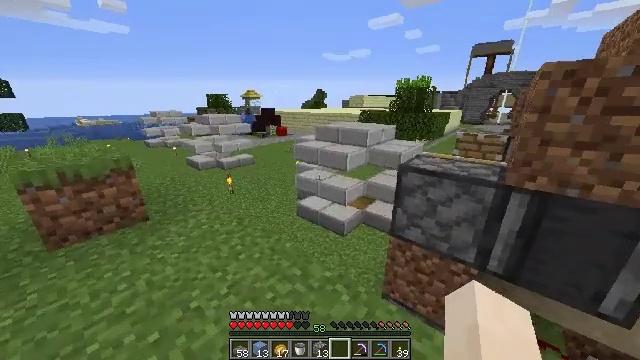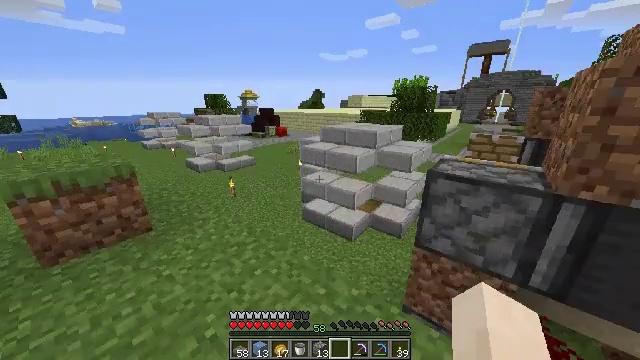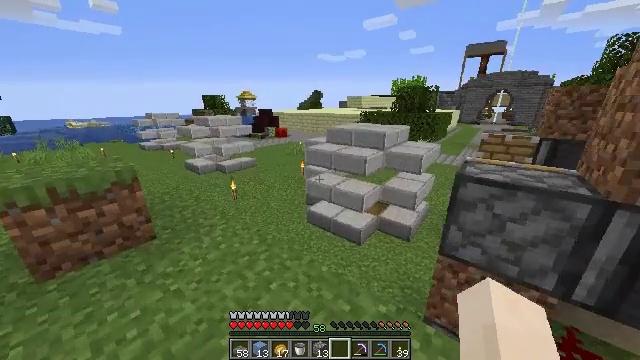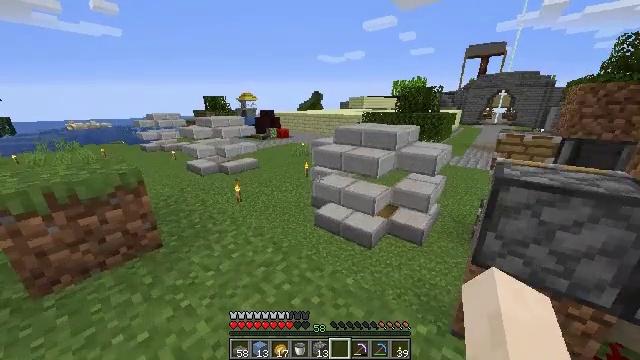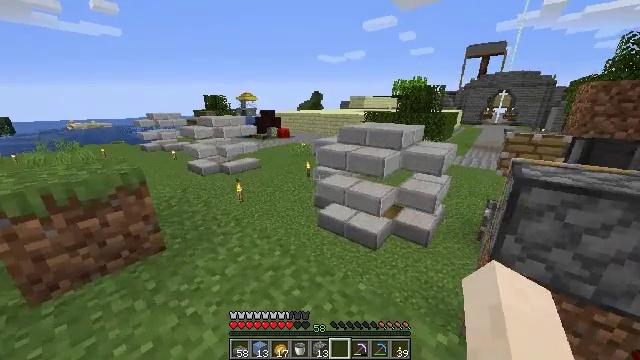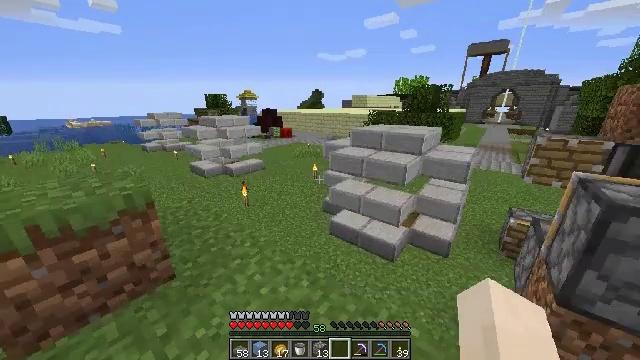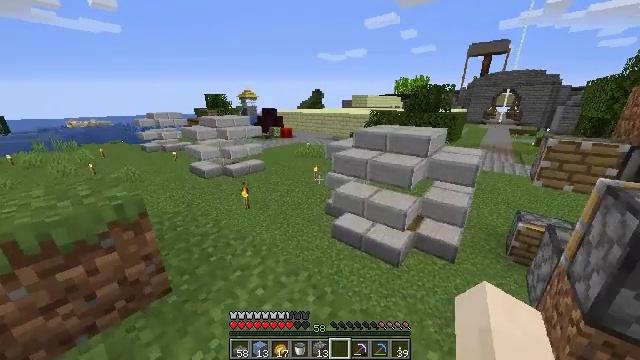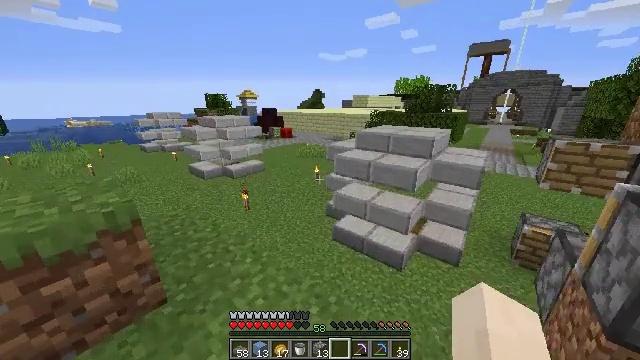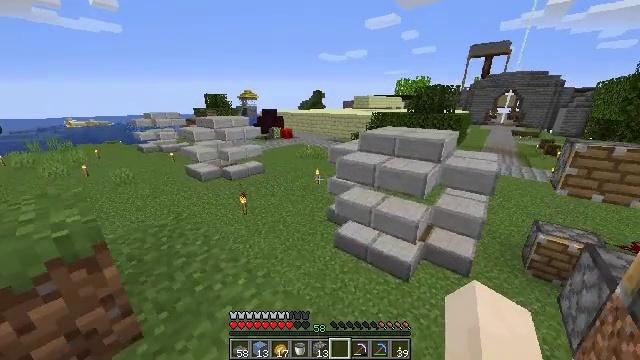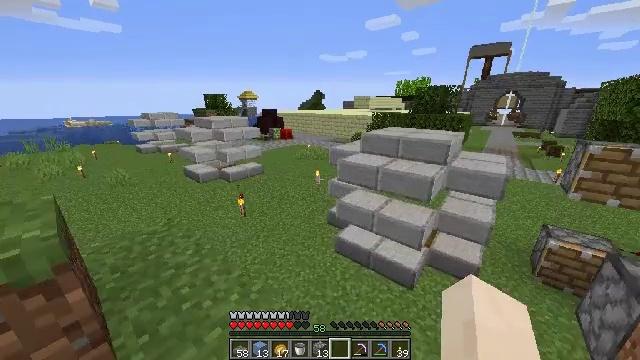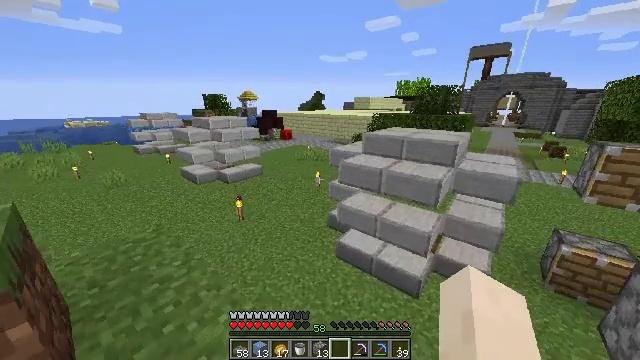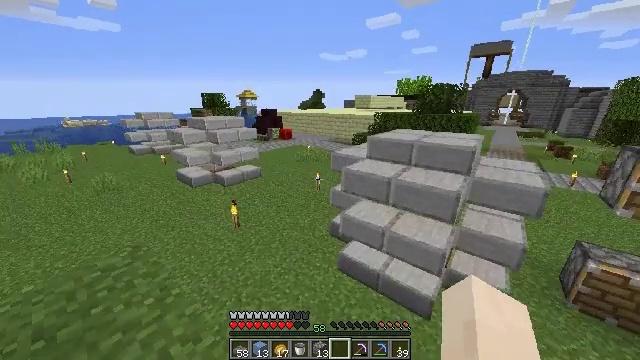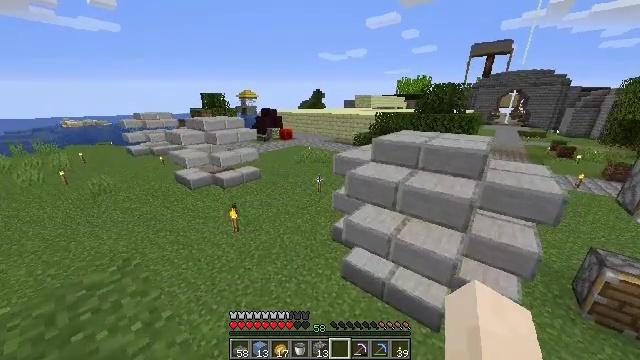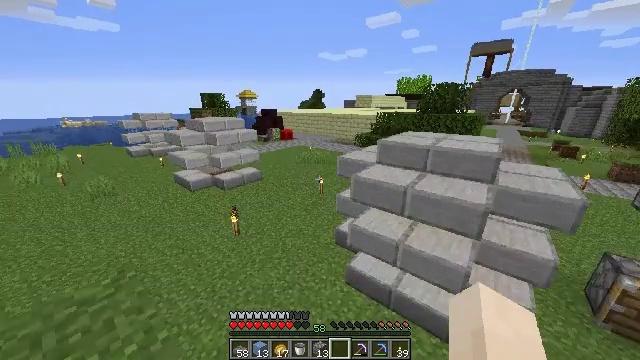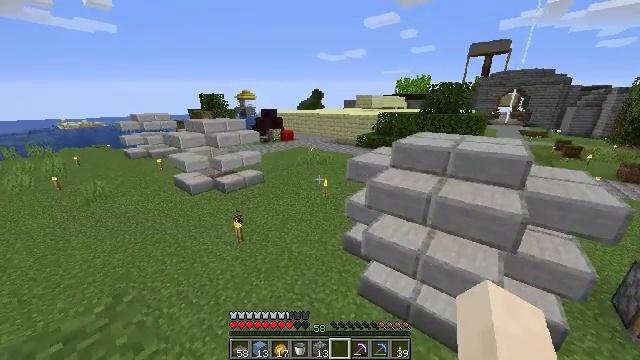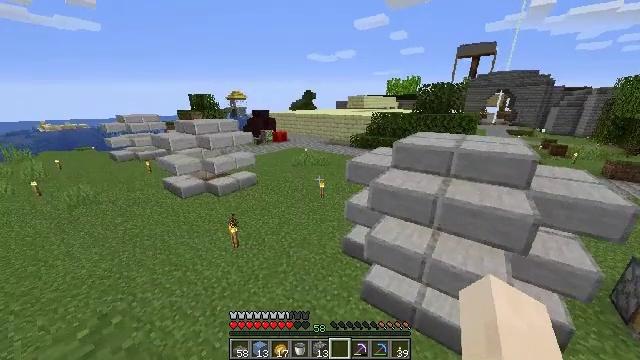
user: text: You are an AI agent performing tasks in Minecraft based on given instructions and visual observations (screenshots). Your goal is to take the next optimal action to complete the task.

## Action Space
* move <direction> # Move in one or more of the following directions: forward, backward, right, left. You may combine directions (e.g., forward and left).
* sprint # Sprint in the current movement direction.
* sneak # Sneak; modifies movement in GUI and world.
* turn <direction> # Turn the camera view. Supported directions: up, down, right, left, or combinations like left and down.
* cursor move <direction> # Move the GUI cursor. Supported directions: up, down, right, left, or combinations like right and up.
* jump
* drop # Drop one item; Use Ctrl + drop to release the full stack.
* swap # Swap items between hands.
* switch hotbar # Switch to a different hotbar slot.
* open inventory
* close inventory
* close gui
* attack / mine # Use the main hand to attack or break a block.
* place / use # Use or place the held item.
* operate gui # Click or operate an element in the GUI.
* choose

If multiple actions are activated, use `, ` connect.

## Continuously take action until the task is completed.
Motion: motion action
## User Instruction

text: Gather the stone brick slab for your inventory.
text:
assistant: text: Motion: move forward and move left
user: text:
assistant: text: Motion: move forward and move left
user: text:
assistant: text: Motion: move forward and move left
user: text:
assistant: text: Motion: move forward and move left
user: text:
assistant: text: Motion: move forward and move left
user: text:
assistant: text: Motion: move forward
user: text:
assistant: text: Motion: move forward
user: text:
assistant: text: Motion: move forward
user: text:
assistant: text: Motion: move forward
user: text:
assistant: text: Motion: move forward
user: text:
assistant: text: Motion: move forward
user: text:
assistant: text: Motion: move forward and move left
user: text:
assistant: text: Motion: move forward and move left
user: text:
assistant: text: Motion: move forward and move left
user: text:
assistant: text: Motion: move forward and move left, turn right
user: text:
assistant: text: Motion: move forward and move left, turn right
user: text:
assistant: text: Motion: move forward, turn right
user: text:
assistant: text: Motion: move forward, turn up
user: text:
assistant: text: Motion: move forward, turn left
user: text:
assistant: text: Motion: move forward
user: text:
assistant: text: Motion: move forward, turn right and down
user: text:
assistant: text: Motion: move forward, turn down
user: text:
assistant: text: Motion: move forward
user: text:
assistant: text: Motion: move forward
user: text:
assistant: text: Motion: move forward
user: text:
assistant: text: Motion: move forward
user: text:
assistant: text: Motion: move forward
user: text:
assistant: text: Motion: move forward
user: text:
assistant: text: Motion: move forward
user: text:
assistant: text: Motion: move forward